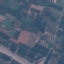
Land use / land cover: PermanentCrop